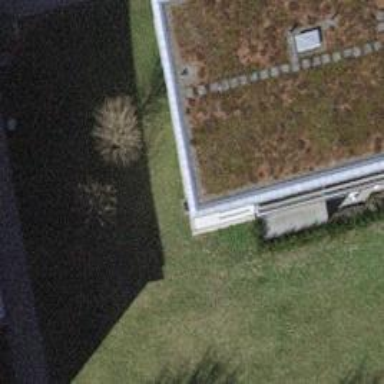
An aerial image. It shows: Building with flat roof.